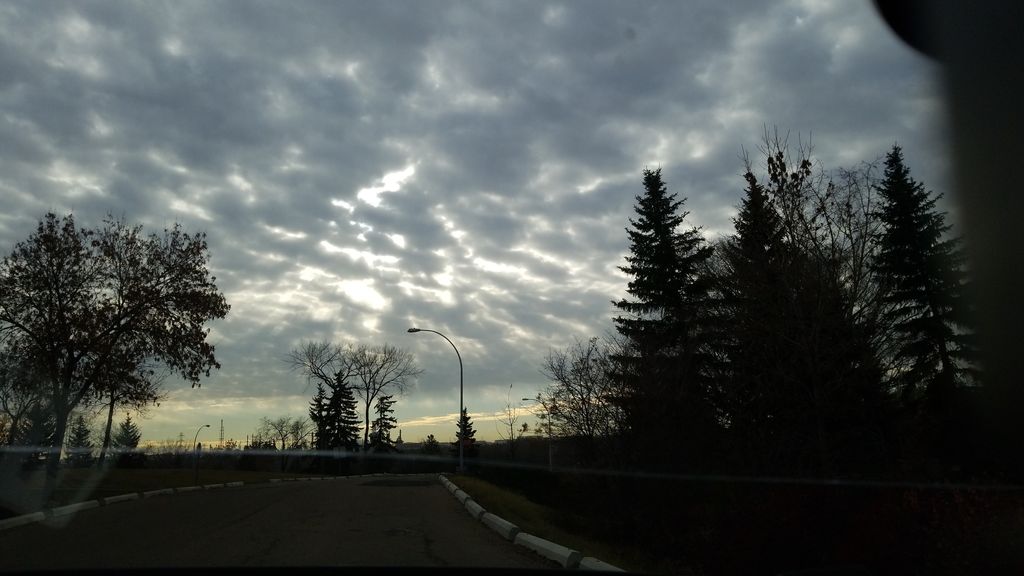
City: edmonton